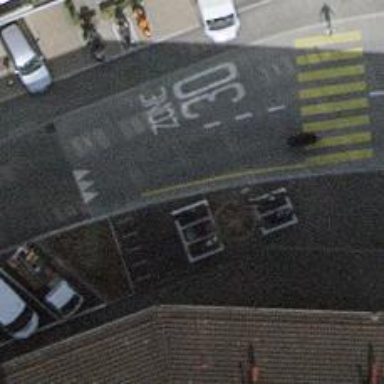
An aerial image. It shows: Bicycle parking area with stands available.